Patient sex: F
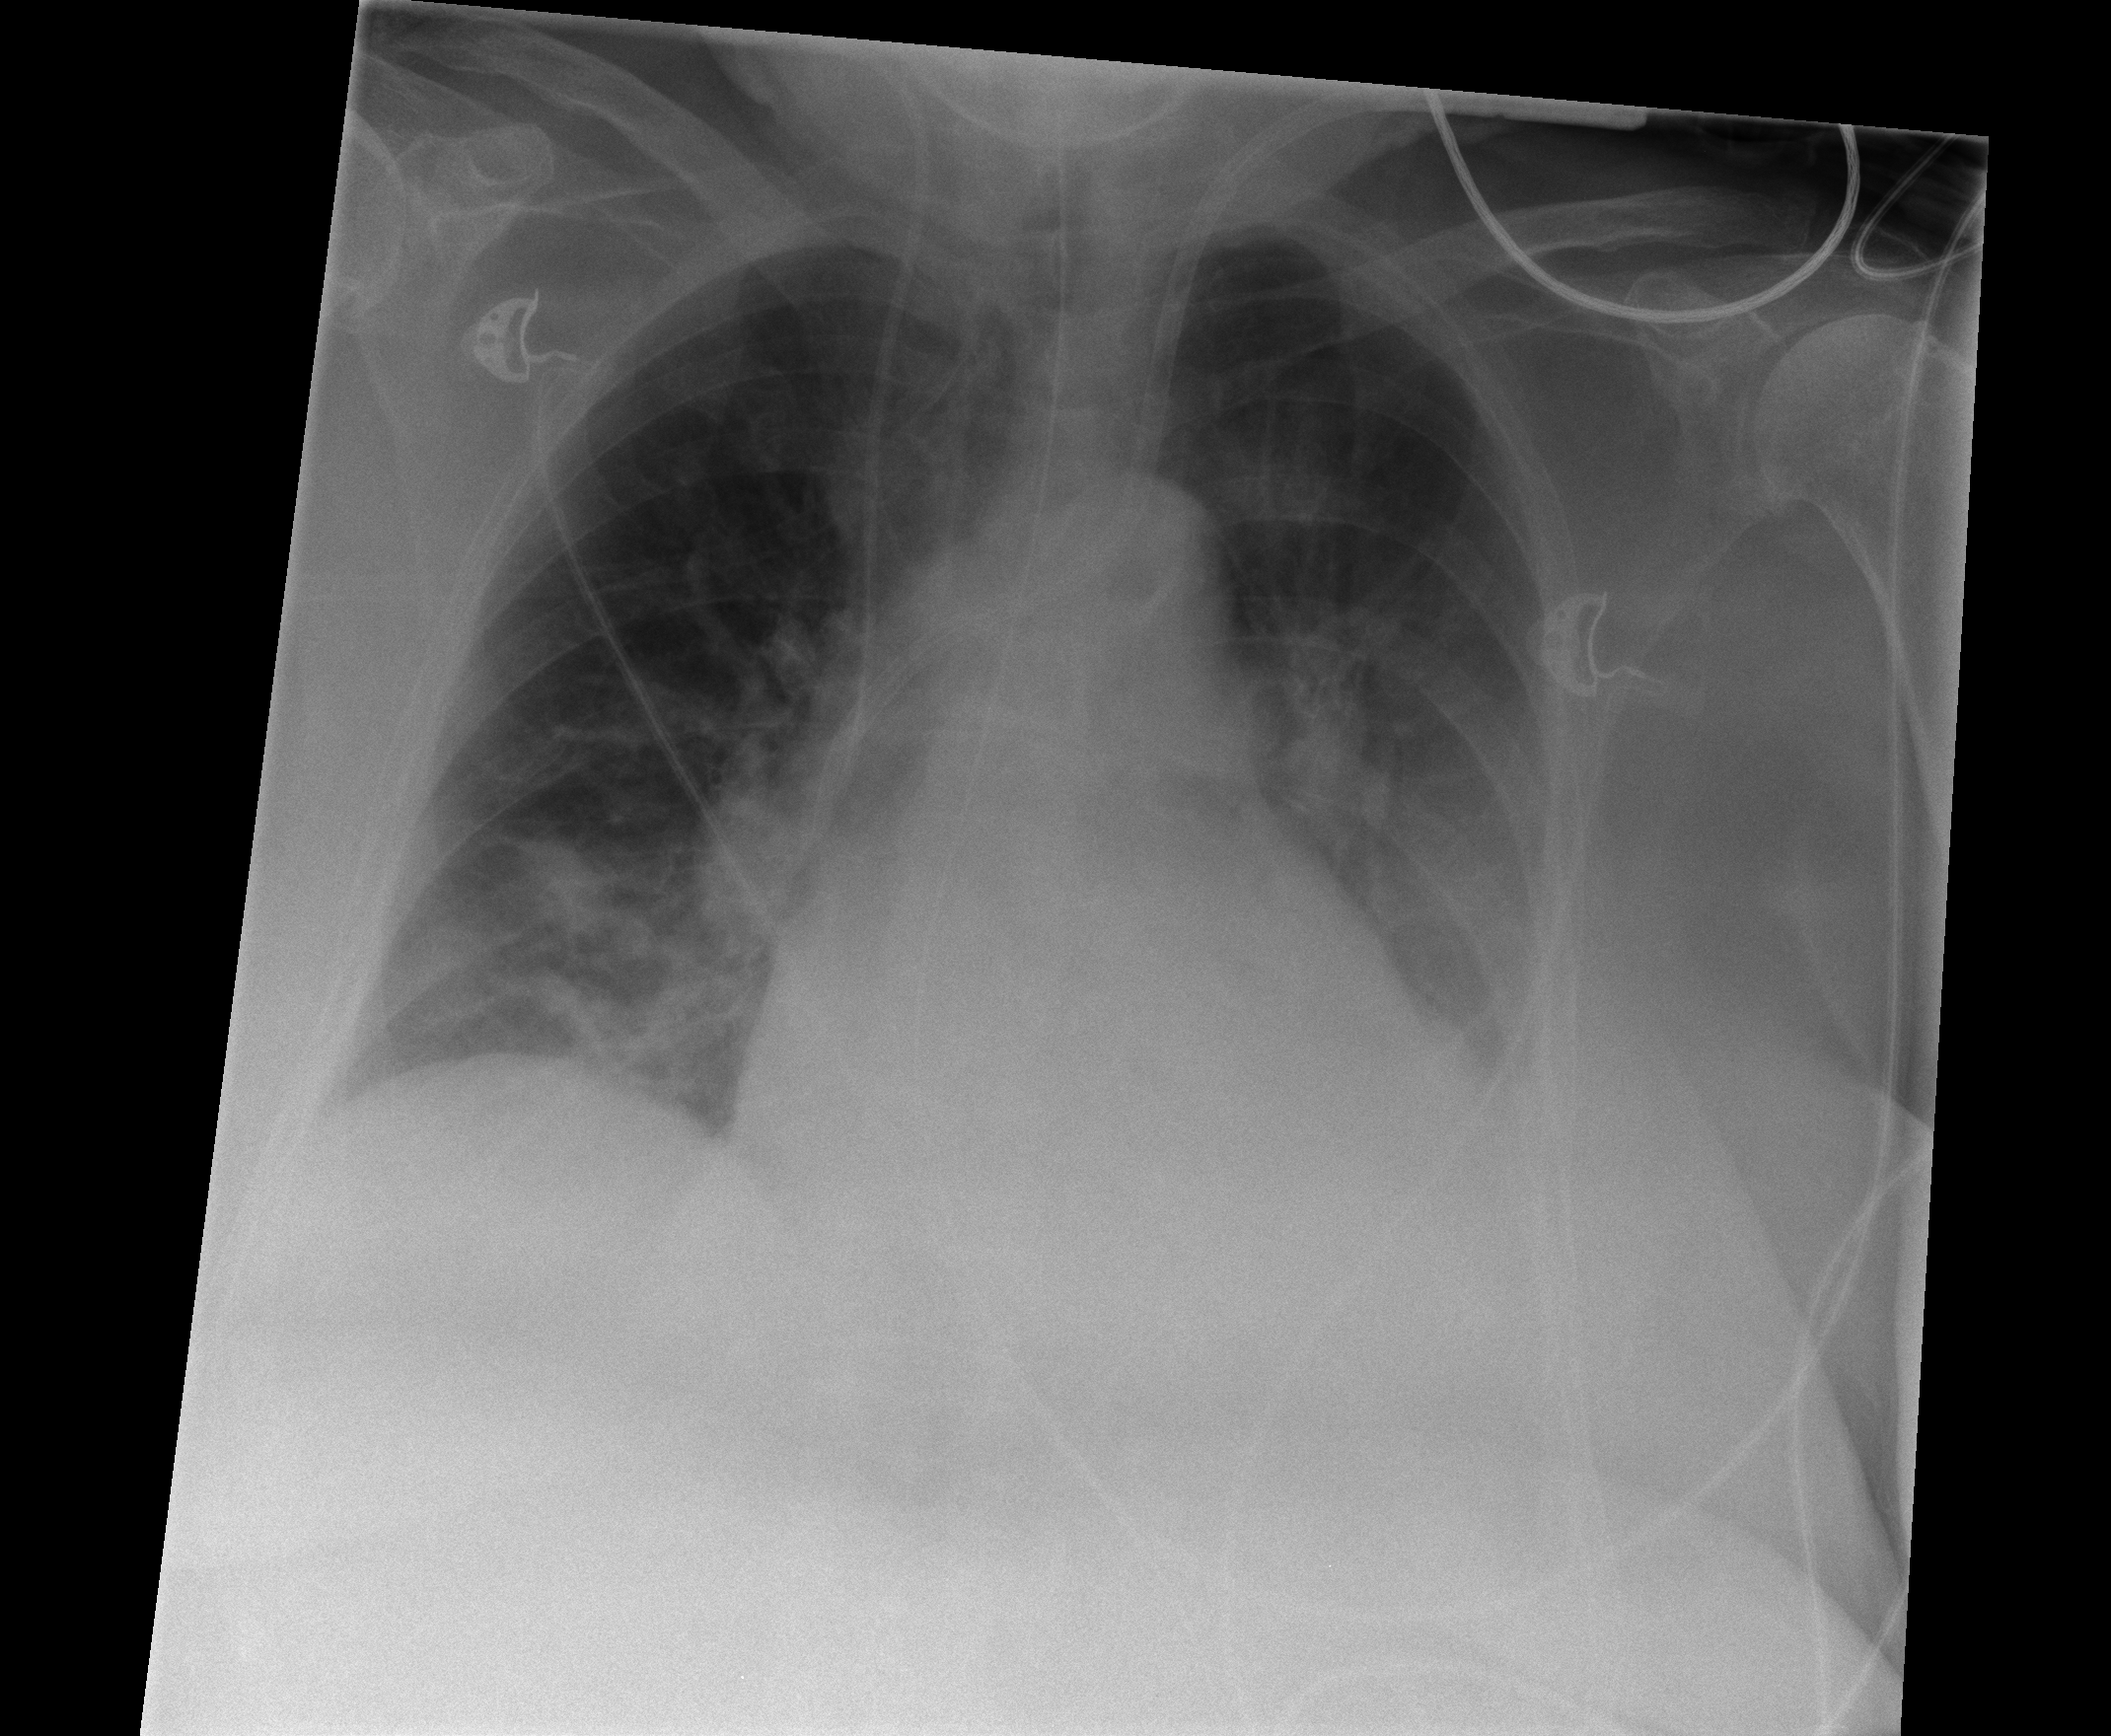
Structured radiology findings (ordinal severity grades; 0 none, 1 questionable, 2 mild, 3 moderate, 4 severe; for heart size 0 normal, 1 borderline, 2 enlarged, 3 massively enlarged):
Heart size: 1
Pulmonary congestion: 0
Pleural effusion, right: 0
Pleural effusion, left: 2
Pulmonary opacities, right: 0
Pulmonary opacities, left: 0
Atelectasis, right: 2
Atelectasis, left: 2